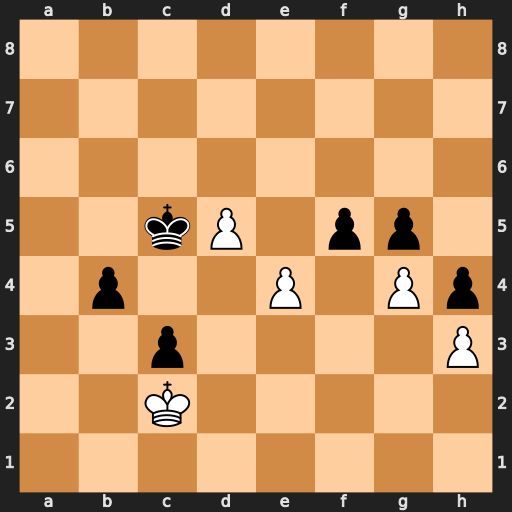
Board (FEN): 8/8/8/2kP1pp1/1p2P1Pp/2p4P/2K5/8
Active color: w
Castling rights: -
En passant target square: -
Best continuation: gxf5 g4 f6 Kc4 f7